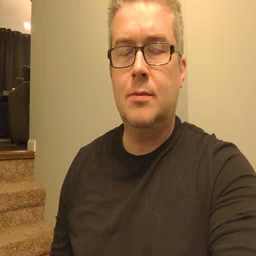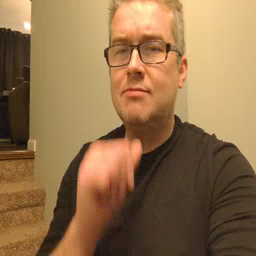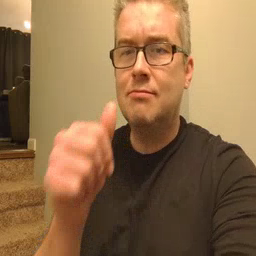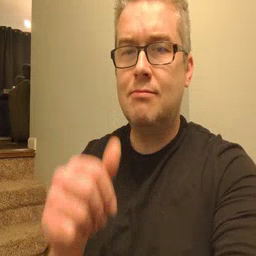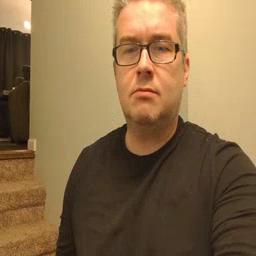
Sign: not